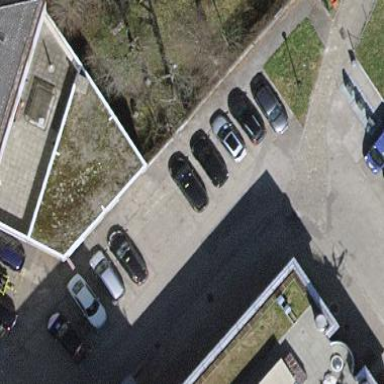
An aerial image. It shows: Building that houses car repair shop.